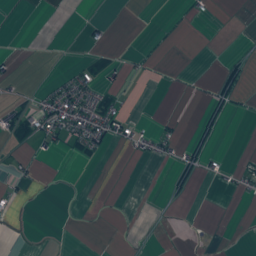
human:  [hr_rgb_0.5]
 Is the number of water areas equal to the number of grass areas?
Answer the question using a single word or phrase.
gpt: no

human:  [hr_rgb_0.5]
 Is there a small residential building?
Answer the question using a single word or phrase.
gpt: yes

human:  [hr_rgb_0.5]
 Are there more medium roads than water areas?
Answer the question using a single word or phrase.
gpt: no

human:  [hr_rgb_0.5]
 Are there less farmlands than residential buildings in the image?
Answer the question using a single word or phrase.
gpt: yes

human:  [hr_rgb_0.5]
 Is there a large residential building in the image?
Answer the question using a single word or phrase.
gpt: no

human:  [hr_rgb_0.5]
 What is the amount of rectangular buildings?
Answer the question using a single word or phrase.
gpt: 500

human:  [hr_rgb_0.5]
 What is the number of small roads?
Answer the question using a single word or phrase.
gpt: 132

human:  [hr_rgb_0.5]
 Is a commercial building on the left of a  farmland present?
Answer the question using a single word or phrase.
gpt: yes

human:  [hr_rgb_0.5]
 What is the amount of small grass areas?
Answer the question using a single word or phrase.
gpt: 9

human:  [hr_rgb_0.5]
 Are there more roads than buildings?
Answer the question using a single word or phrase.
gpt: no

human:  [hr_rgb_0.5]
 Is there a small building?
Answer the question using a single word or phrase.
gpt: yes

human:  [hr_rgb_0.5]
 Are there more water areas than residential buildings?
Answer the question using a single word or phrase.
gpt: no

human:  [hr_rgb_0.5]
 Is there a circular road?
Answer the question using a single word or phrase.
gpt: no

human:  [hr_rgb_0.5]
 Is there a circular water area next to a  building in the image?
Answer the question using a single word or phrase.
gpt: no

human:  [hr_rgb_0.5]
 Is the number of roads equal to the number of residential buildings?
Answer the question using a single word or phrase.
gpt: no

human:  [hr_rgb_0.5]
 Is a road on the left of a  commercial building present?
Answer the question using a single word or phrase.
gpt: yes

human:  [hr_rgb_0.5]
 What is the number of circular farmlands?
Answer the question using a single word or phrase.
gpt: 0

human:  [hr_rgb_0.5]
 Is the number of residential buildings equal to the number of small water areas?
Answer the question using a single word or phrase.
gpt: no

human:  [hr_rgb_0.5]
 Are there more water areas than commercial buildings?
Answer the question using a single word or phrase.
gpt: no

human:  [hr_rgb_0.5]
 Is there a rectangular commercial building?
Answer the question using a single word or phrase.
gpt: yes

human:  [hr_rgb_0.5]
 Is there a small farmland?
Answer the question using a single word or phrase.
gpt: no

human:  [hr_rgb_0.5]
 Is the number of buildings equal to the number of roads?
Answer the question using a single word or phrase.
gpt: no

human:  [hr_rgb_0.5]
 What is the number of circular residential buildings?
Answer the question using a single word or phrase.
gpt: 0

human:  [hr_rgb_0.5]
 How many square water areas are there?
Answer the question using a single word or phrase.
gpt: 0

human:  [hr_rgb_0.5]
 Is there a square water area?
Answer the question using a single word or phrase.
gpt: no

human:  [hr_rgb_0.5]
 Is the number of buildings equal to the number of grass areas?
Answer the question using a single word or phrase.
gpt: no

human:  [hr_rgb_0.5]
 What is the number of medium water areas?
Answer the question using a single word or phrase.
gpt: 1

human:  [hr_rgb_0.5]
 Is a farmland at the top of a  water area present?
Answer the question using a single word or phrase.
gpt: yes

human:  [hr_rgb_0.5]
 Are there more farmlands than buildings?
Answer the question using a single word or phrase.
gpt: no

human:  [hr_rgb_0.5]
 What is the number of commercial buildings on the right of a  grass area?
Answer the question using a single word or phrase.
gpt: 13

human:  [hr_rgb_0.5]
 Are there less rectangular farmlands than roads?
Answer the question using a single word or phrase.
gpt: yes

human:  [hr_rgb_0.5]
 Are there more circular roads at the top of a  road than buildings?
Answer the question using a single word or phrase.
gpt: no

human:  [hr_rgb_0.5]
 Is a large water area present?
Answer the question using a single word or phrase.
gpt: yes

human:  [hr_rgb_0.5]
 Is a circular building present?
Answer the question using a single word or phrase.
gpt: no

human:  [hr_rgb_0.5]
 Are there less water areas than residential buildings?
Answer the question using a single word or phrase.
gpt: yes

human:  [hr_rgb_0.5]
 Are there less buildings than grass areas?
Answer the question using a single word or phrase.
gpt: no